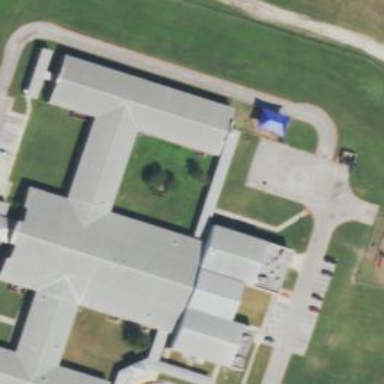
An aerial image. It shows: School building.